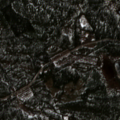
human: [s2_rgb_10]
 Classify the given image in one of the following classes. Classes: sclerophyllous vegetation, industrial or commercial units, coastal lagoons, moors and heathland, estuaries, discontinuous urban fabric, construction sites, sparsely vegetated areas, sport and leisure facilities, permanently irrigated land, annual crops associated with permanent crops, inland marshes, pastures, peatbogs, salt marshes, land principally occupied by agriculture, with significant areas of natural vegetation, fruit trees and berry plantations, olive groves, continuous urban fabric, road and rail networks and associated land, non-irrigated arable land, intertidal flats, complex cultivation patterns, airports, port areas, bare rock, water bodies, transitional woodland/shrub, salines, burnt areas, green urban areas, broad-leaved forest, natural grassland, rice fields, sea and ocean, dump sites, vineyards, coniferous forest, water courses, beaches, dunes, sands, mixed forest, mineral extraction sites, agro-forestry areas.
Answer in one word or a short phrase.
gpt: coniferous forest, mixed forest